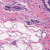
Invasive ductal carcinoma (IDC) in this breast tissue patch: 0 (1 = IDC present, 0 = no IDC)